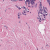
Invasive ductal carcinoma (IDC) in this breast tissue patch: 1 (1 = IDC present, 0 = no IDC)